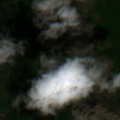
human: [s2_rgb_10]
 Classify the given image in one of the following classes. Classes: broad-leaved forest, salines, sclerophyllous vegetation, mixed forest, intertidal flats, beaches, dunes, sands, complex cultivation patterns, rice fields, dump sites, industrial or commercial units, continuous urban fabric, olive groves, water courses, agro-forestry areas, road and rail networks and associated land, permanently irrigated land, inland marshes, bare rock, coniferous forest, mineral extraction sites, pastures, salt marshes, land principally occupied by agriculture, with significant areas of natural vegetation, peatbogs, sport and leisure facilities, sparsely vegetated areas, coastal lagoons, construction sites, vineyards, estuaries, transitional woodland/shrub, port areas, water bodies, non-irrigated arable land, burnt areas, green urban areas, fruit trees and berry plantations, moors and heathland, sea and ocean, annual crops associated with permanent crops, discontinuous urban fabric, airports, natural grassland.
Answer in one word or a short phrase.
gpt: complex cultivation patterns, broad-leaved forest, mixed forest, natural grassland, sparsely vegetated areas